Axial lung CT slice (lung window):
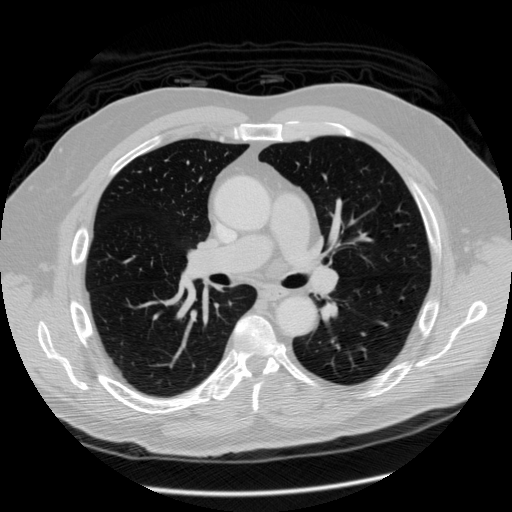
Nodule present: no